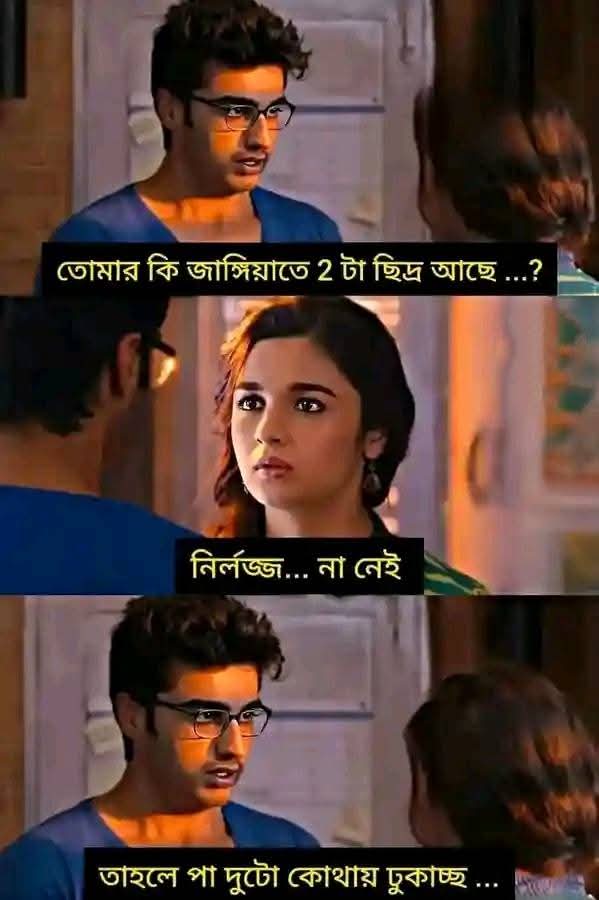
Text: তোমার কি জাঙ্গিয়াতে 2 টা ছিদ্র আছে ...?
নির্লজ্জ... না নেই
তাহলে পা দুটো কোথায় ঢুকাচ্ছ...
Label: Hate
Hate category: Personal Offence
Targeted group: Individual